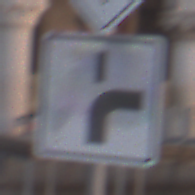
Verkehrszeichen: VerlaufVorfahrtsstrasse8
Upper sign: Vorfahrtsstrasse
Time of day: SunriseSunset
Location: Outdoor (Urban)
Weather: Clear
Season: NotSpecified
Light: Natural